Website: apple-inc
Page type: payment
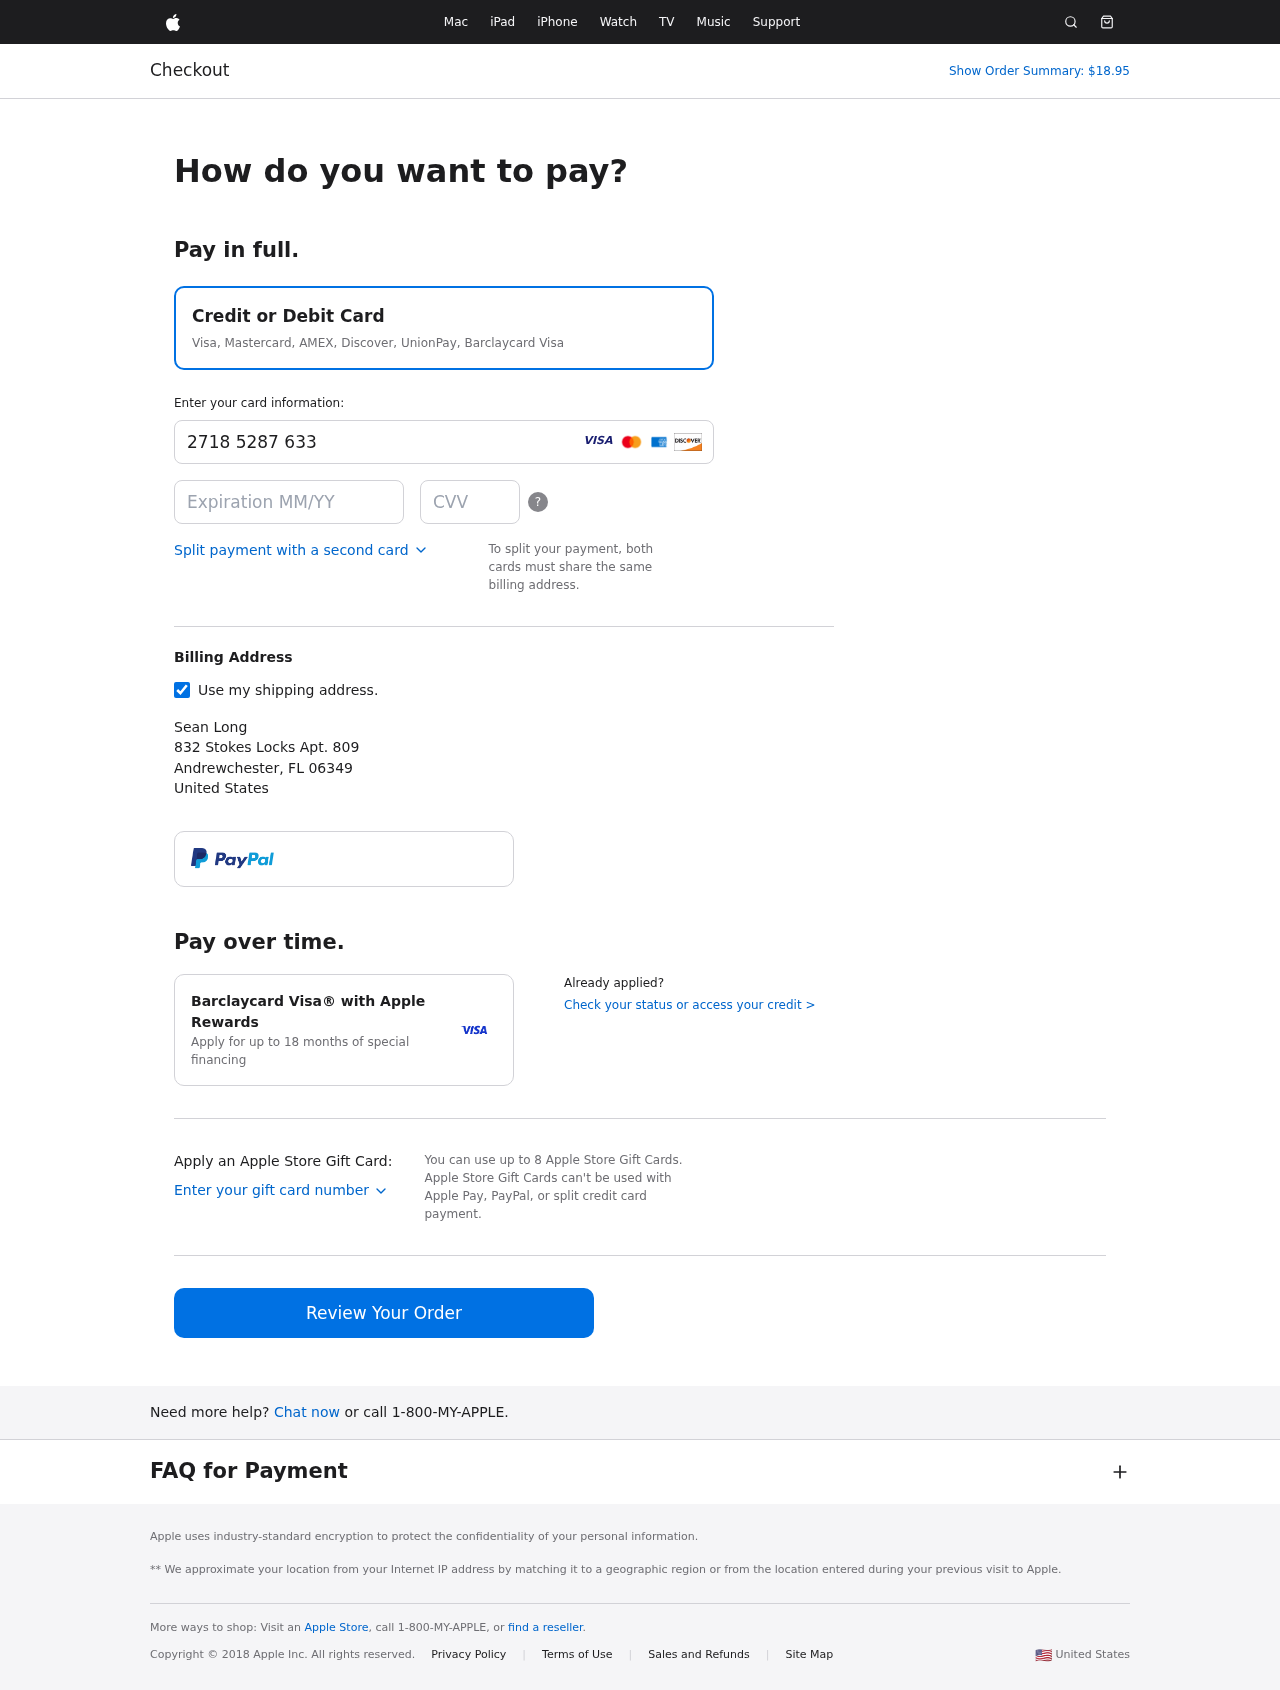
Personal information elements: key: PII_CARD_CVV
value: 999
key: PII_CARD_EXPIRY
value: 07/27
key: PII_CARD_NUMBER
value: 2718 5287 6331 2096
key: PII_CITY
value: Andrewchester
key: PII_COUNTRY
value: United States
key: PII_FULLNAME
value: Sean Long
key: PII_POSTCODE
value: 06349
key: PII_STATE_ABBR
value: FL
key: PII_STREET
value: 832 Stokes Locks Apt. 809
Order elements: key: ORDER_TOTAL
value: Show Order Summary: $18.95